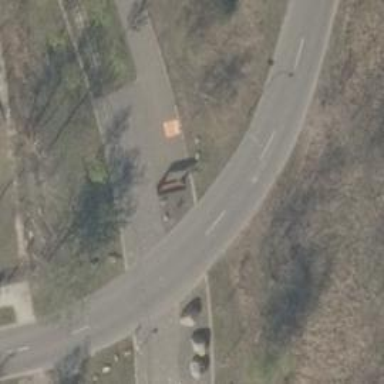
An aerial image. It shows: Technical monument which is historic attraction.